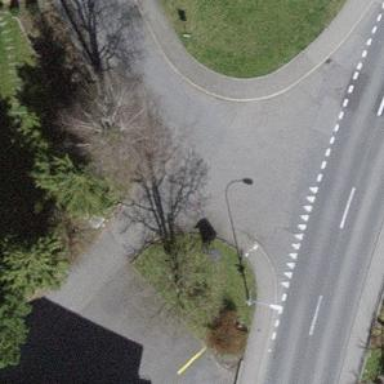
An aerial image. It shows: Unmarked crossing on footway.